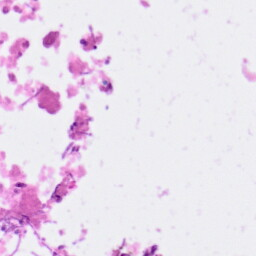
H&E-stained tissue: Pancreatic